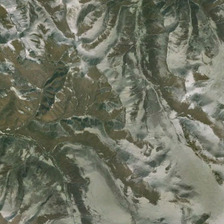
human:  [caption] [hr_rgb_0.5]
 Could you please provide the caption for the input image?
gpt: it is a piece of khaki and green mountain .

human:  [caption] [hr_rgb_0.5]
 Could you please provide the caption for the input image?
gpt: it is a piece of khaki and green mountain .

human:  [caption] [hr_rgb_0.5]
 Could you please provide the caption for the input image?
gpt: it is a piece of khaki and green mountain .

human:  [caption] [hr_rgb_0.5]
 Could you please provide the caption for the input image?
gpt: it is a piece of khaki and green mountain .

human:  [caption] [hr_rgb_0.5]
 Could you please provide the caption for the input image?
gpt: it is a piece of khaki and green mountain .